Question: Is it possible to make 9 buttons from this picture without separating them. I tryed inserting 9 defferent pictureboxes, but they overlap. I also tryed to set transparent background and change parents. Any suggestions?

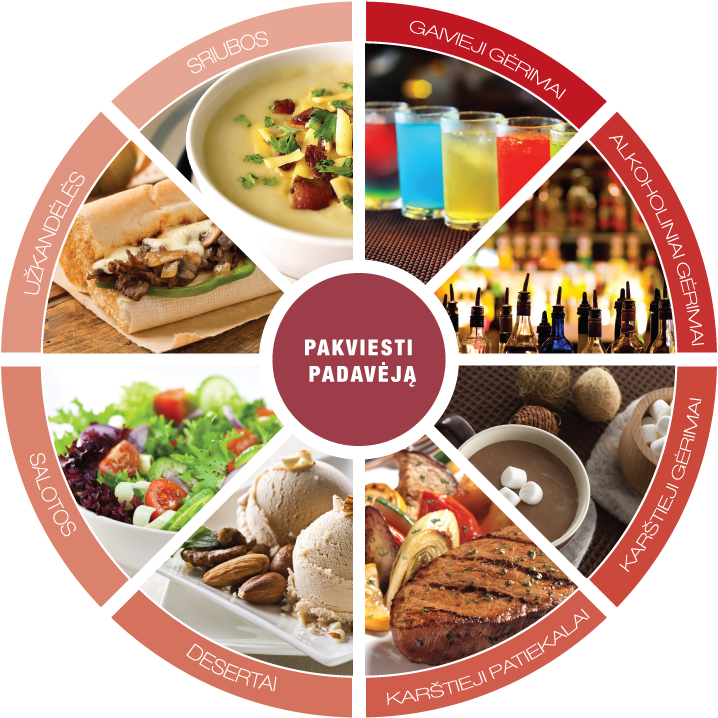
Answer: As Rodrigo Silva's comment suggested, an "image map" made from a single PictureBox is probably the best way to go here. Place the entire image inside the PictureBox. Register a Click event handler. Inside the handler, you can get the mouse coordinates with 'MousePosition.X' and 'MousePosition.Y'.
To determine which region was clicked, the way I'd approach it is to calculate the angle of the mouse click relative to the center of the picture. Then test which of the 8 sectors the click fell in (perhaps also with a "radius" check to make sure the click wasn't in the center region or outside the outer edge). Essentially:
'''
double cx; // set to center X coordinate of picture
double cy; // set to center Y coordinate of picture
double x = MousePosition.X;
double y = MousePosition.Y;
double angle = Math.Atan2(y - cy, x - cx);
// convert from radians to degrees
angle *= 180 / Math.PI;
double distance = Math.Sqrt((x - cx) * (x - cx) + (y - cy) * (y - cy));
if (distance > min_distance && distance <= max_distance)
{
if (angle >= 0 && angle < 45) { /* ... */ }
else if (angle < 90) { /* ... */ }
// etc.
}
'''
Of course you can use any other method you wish to determine what region was clicked based on the mouse coordinates.